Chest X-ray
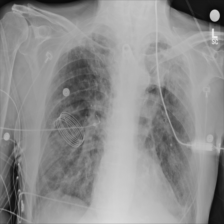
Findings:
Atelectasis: negative
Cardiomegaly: negative
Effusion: negative
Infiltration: negative
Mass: negative
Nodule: negative
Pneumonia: negative
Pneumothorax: negative
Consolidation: negative
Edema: negative
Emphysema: negative
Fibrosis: negative
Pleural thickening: negative
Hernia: negative